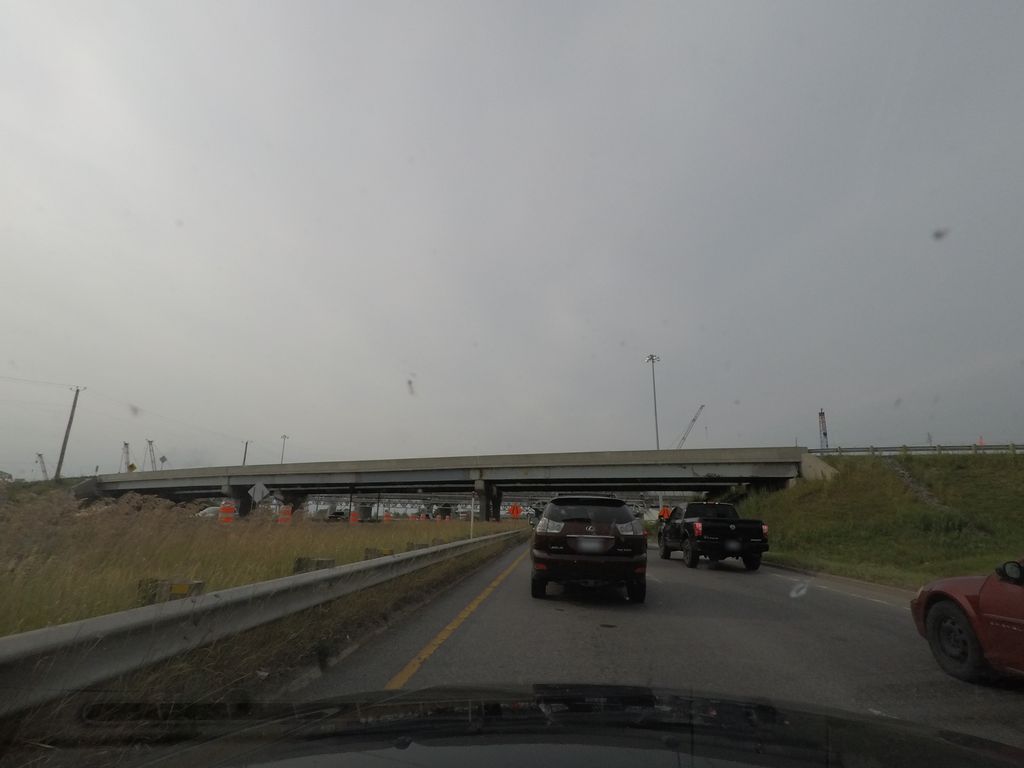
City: montreal